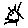
Label: sun